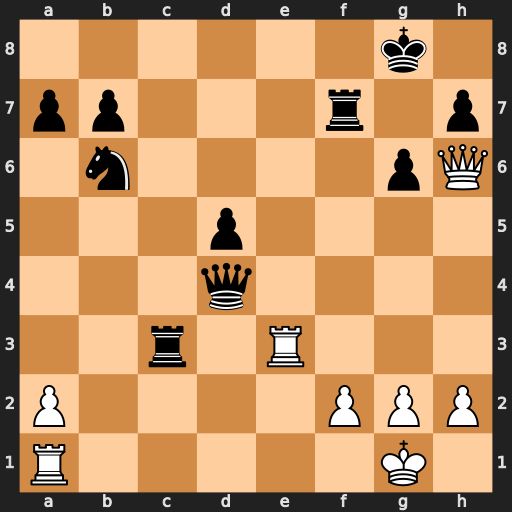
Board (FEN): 6k1/pp3r1p/1n4pQ/3p4/3q4/2r1R3/P4PPP/R5K1
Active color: w
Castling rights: -
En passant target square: -
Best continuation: Re8+ Rf8 Rxf8#